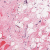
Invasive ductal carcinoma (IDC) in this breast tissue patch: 0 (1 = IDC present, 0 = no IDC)